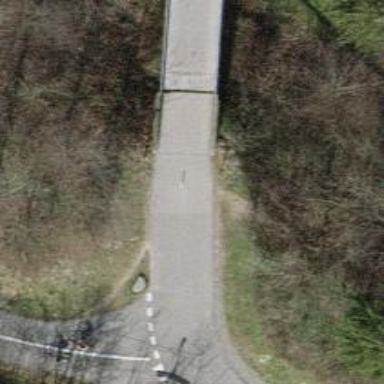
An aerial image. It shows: Bollard.